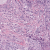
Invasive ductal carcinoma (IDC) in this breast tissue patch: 1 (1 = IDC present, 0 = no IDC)